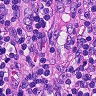
Metastatic tissue present: no